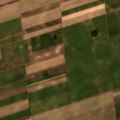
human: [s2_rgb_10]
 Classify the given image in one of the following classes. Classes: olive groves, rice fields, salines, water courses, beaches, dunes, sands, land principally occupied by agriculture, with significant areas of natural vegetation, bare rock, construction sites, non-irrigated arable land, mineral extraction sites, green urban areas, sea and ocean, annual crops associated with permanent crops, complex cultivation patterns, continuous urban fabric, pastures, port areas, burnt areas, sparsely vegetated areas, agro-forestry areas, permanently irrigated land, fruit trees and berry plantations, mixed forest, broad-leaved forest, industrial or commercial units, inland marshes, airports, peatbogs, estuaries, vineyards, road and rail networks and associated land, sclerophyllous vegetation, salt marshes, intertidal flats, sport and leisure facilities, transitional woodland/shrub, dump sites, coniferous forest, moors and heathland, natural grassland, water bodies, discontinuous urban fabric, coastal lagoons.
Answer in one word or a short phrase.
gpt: non-irrigated arable land